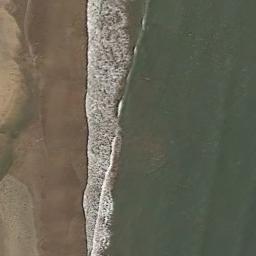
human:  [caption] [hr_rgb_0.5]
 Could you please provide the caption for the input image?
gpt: Green water and wet sand and smooth coastline .

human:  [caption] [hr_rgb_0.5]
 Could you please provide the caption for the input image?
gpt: Waves of light green water wash the beach .

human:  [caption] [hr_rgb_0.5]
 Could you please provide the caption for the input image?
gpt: The beach is quiet .

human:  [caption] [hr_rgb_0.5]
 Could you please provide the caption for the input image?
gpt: The beach with brown sand and the color of the seawater is dark green .

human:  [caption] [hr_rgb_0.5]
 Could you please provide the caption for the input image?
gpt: There are water marks on the beach .